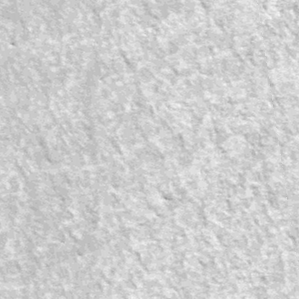
Label: frost